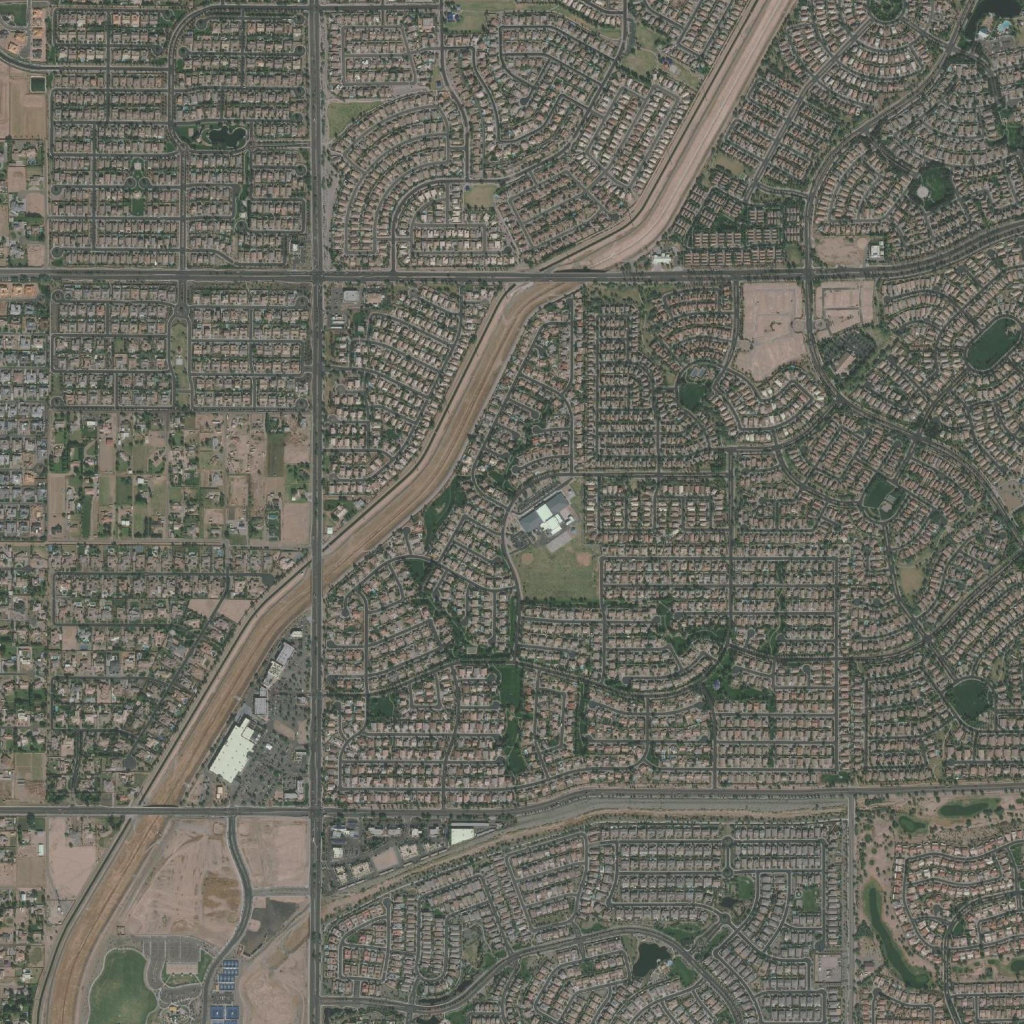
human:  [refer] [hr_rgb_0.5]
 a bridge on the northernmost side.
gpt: <box>[[51, 26, 59, 27, 0]]</box>